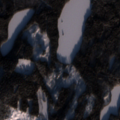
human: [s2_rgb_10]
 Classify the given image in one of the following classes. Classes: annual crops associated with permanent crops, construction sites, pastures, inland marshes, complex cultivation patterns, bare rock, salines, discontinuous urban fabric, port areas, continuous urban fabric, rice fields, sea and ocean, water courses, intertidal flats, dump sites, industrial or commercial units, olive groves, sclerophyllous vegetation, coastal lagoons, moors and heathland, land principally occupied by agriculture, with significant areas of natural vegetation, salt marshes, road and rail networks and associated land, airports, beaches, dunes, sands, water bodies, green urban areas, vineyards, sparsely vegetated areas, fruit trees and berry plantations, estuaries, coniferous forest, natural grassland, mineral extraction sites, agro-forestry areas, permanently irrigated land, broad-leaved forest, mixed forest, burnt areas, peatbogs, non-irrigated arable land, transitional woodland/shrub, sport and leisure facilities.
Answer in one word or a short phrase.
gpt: coniferous forest, mixed forest